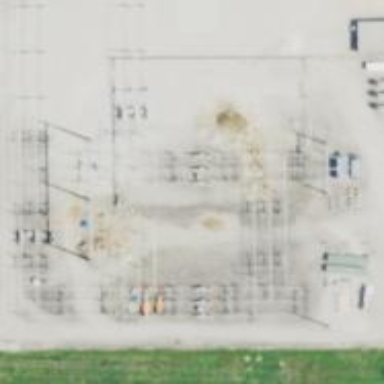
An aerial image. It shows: Switch for power supply.